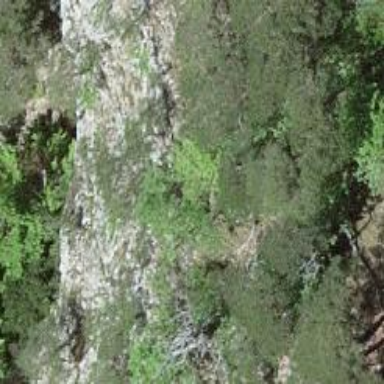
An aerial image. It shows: Cliff in nature.